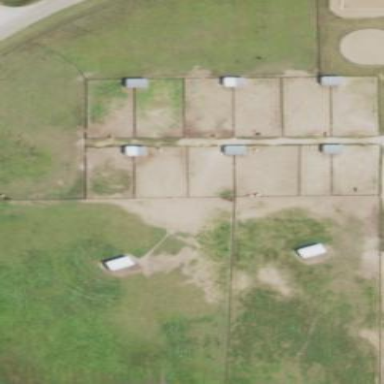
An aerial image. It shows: Farmyard area.